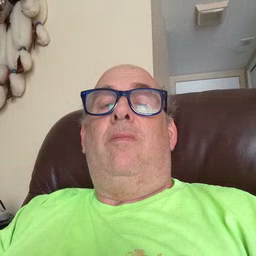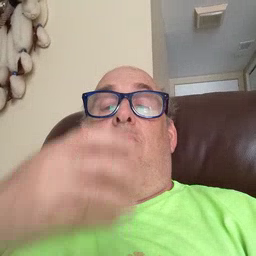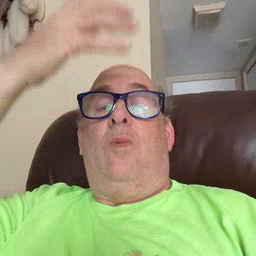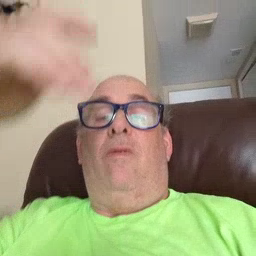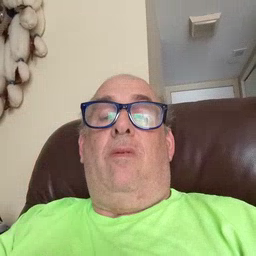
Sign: giraffe